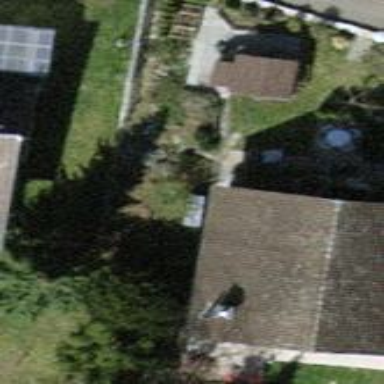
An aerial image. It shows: Detached building with gabled roof.